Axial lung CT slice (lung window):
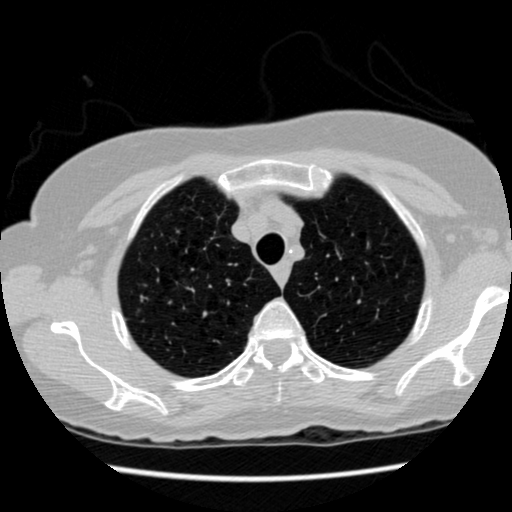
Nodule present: yes
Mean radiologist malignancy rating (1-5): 2.75